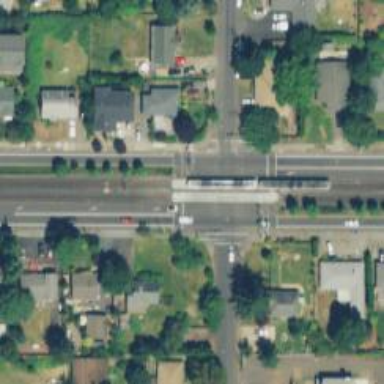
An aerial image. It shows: Residential road with asphalt surface. Sidewalk is present on the left side.